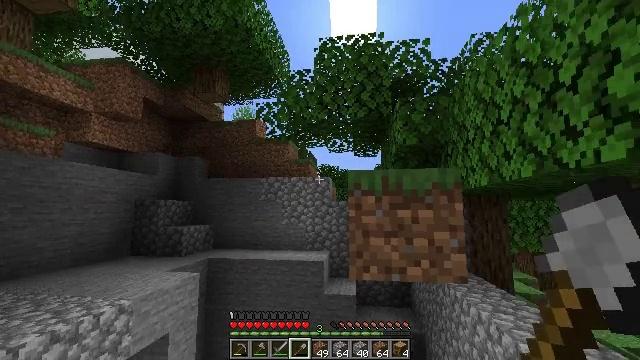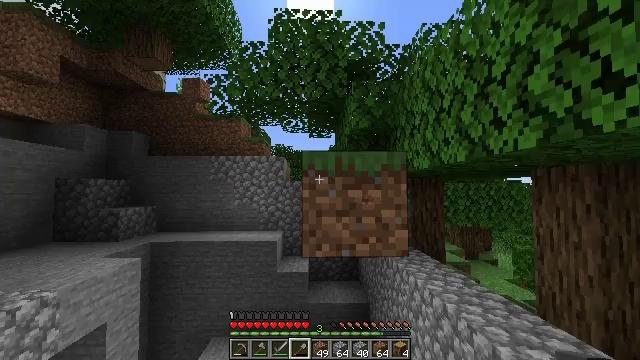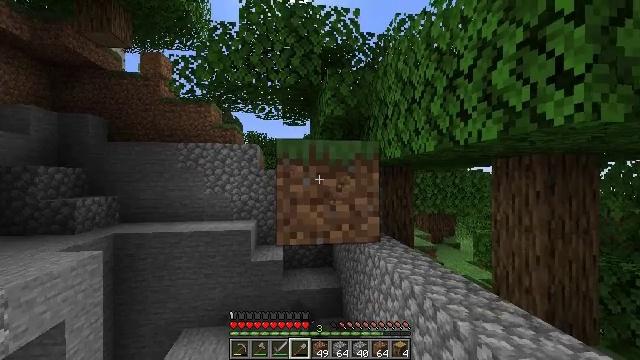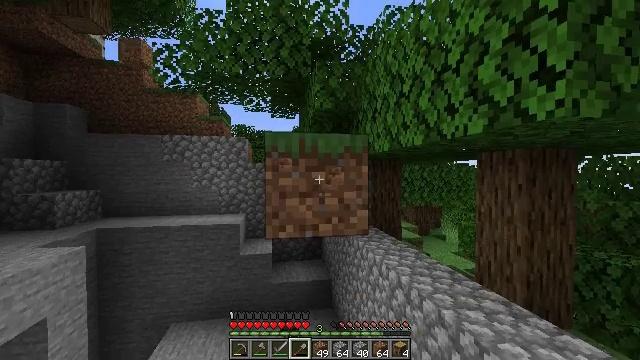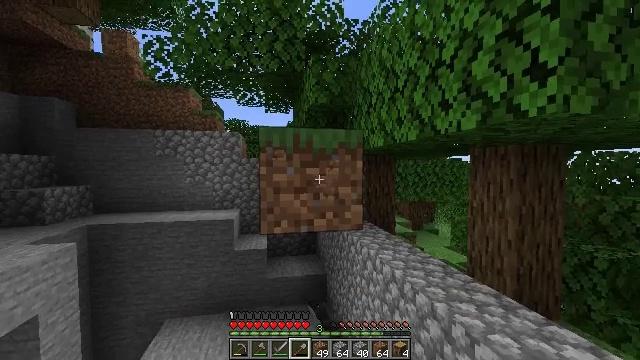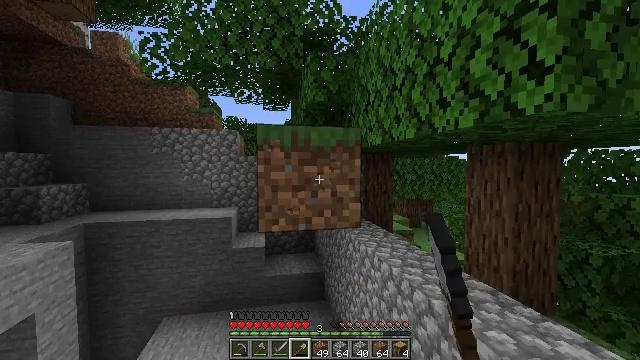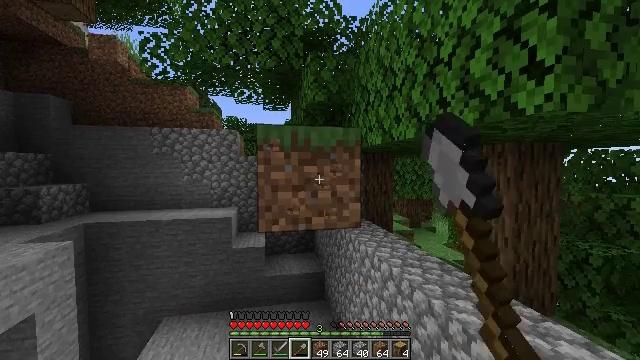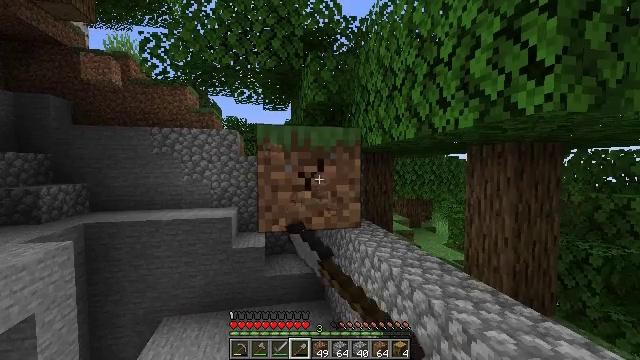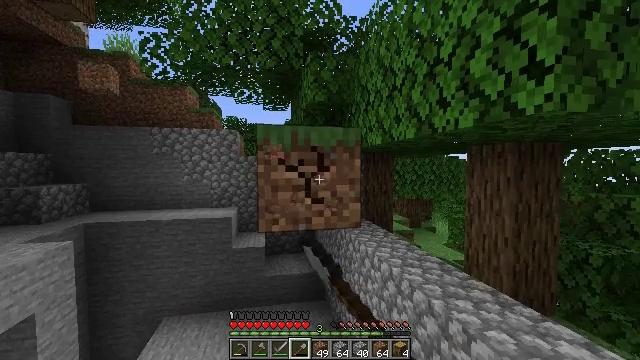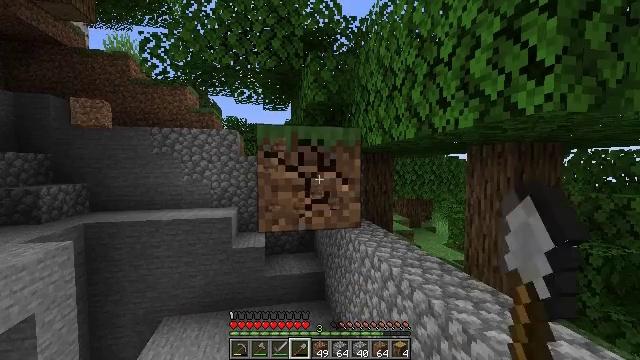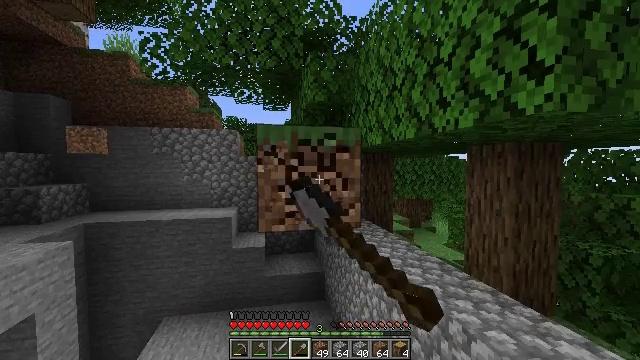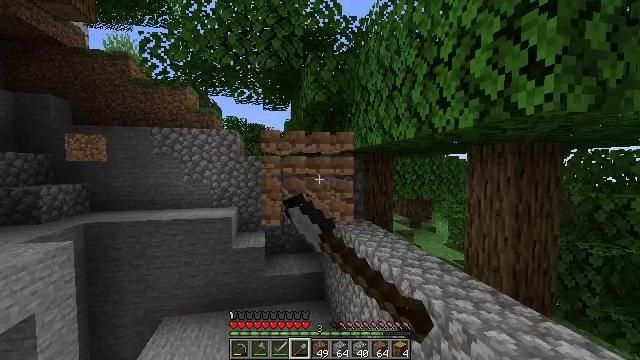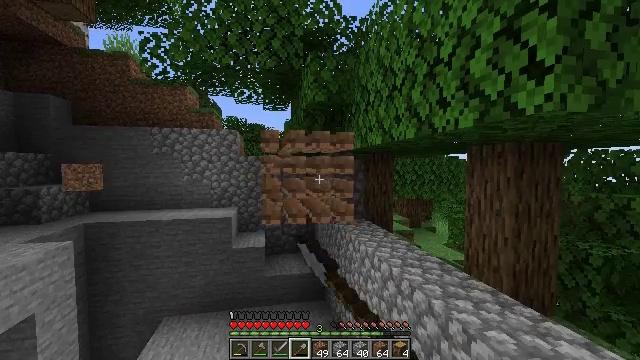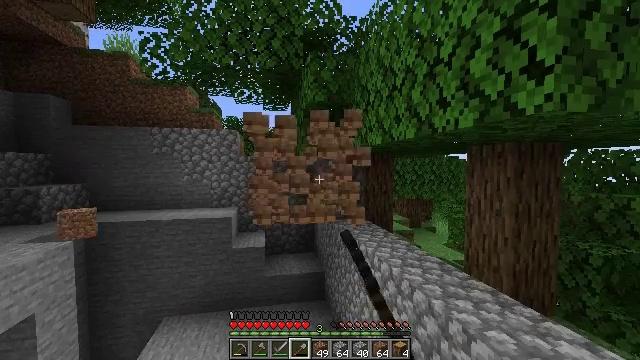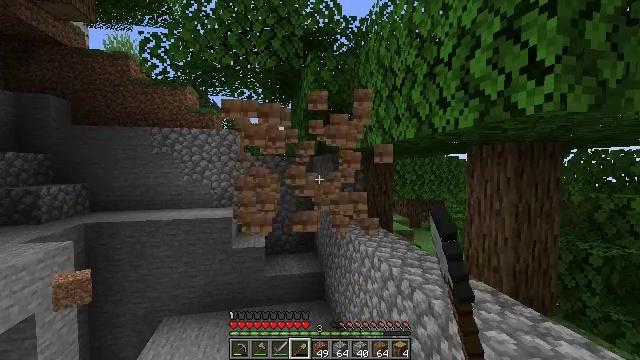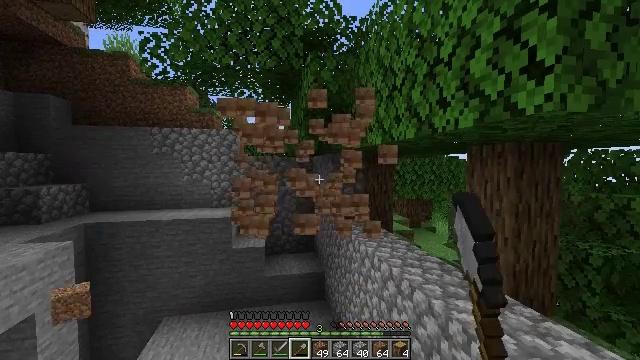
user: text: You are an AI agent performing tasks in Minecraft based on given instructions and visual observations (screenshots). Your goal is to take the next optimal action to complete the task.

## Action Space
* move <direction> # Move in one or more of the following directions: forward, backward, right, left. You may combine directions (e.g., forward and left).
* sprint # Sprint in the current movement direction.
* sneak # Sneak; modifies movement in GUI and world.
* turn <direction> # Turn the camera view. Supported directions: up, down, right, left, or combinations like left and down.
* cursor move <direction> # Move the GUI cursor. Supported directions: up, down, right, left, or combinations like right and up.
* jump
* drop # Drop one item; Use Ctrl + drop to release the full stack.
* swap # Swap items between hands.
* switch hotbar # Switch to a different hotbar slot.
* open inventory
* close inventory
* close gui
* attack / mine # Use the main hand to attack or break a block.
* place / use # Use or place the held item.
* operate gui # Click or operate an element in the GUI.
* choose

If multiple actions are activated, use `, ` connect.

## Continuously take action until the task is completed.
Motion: motion action
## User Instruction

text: Harvest grass block to clear the area.
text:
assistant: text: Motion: turn right and down, attack / mine
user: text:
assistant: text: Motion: turn right and down, attack / mine
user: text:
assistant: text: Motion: turn right and down, attack / mine
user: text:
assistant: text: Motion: turn right and down, attack / mine
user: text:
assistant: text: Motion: attack / mine
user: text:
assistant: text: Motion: attack / mine
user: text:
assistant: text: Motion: attack / mine
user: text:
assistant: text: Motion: attack / mine
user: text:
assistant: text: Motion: attack / mine
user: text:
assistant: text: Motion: attack / mine
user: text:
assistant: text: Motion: attack / mine
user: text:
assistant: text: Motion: attack / mine
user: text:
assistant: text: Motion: attack / mine
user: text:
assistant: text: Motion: attack / mine
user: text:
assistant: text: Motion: attack / mine
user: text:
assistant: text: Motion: attack / mine
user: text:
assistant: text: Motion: attack / mine